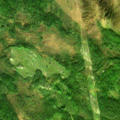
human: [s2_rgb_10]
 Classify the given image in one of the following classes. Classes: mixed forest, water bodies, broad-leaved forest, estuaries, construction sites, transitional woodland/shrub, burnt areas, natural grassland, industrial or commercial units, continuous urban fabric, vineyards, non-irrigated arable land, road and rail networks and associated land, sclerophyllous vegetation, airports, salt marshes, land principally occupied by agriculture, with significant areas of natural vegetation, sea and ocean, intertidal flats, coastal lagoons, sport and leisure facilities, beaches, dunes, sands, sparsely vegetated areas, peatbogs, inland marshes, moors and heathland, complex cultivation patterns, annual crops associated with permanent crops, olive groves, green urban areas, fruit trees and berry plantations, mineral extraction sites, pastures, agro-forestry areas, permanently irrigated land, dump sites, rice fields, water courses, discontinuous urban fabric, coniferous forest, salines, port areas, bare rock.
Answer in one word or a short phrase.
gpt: coniferous forest, transitional woodland/shrub, peatbogs